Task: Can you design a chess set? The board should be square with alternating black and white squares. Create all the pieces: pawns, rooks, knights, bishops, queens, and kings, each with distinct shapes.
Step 5591:
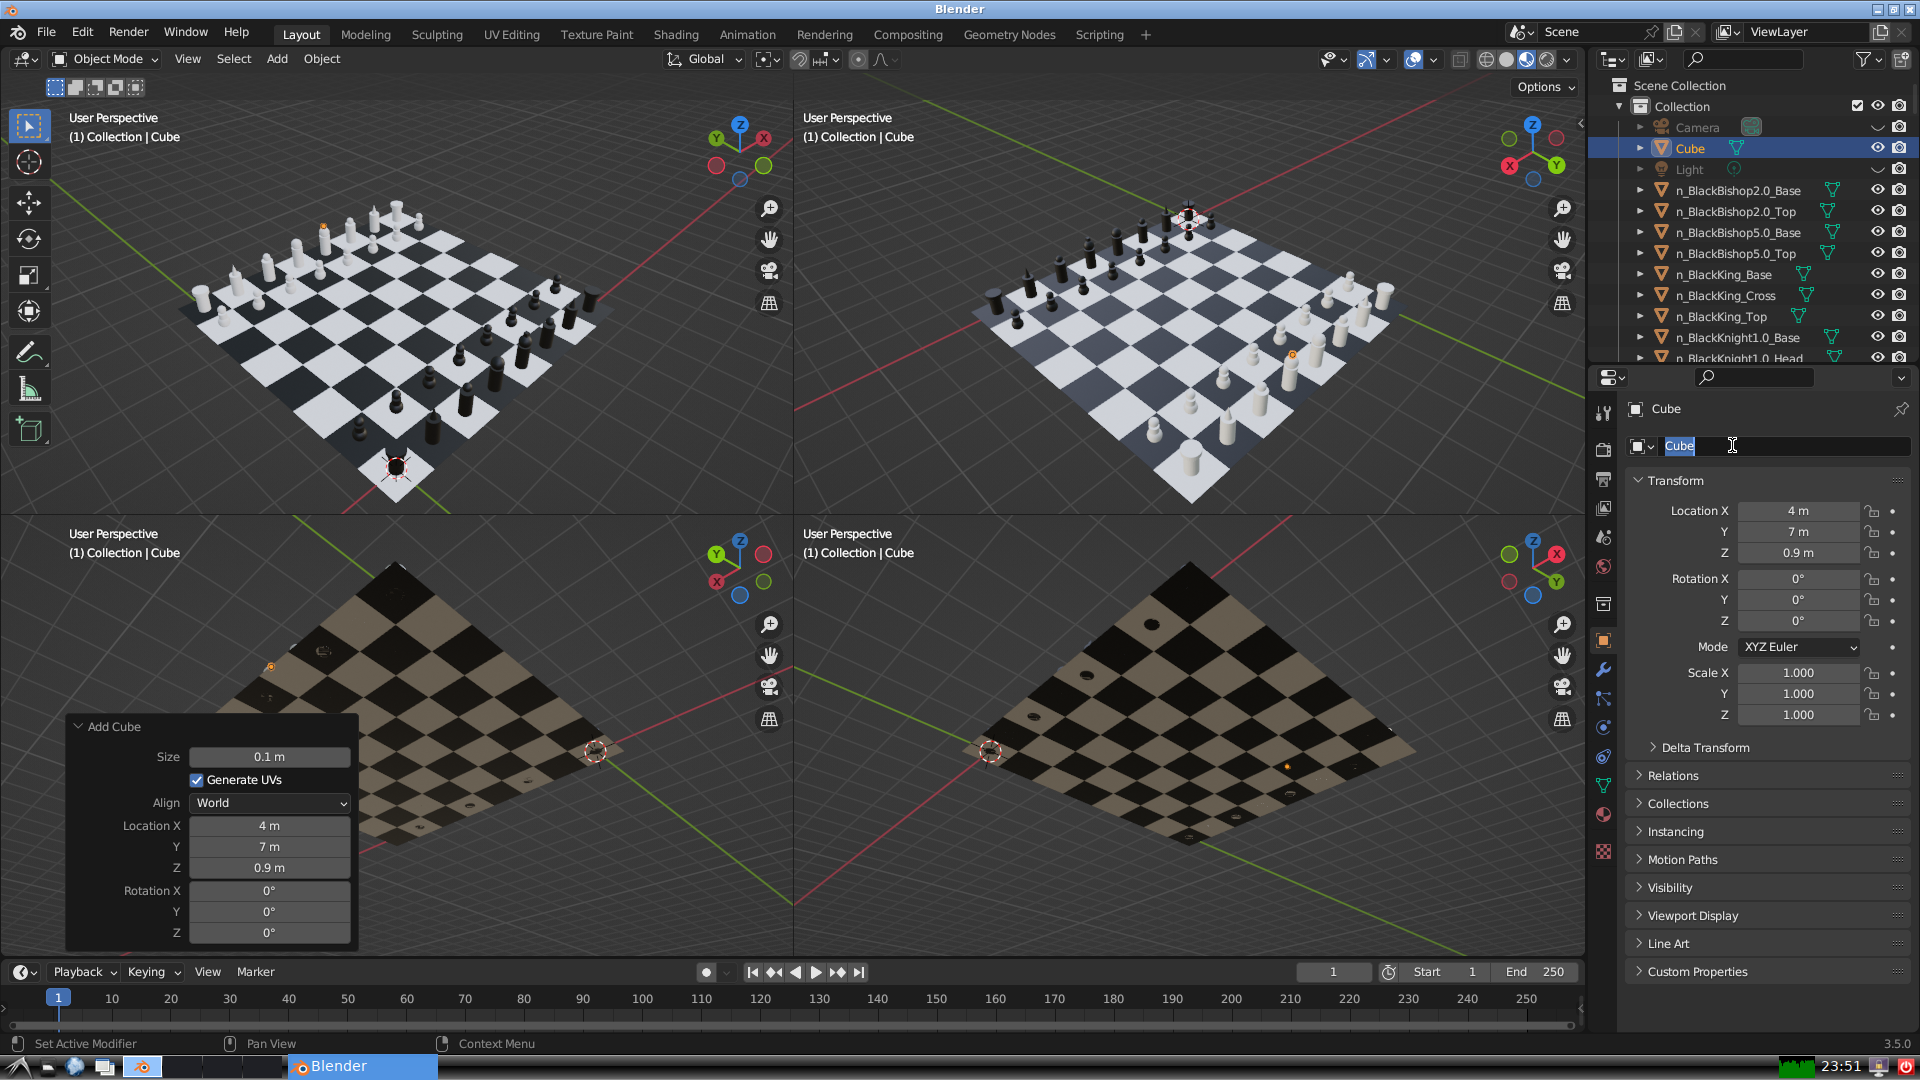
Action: input_text: n_WhiteKing_Cross